Question: I am trying to use gridbaglayout (in windowbuilder pro in Eclipse) to make a gui with checkboxes. My problem is similar to this: <URL> but setting the border to empty did not help. The following code produces the following following gui:
'''
/*===============Check Boxes====================*/
ArrayList<String> names = test();
int size = names.size();
JCheckBox cb[]=new JCheckBox[size];
for(int i=0;i<size;i++) {
cb[i]=new JCheckBox(names.get(i));
cb[i].setVisible(true);
cb[i].setBorder(BorderFactory.createEmptyBorder());
GridBagConstraints gbc_chckbxTestpurposes = new GridBagConstraints();
//gbc_chckbxTestpurposes.insets = new Insets(0, 0, 0, 0);
gbc_chckbxTestpurposes.gridx = 0;
gbc_chckbxTestpurposes.gridy = i+1;
contentPane.add(cb[i], gbc_chckbxTestpurposes);
}
}
'''

As you can see, the vertical spacing is quite off, as well as the horizontal spacing on the last checkmark.
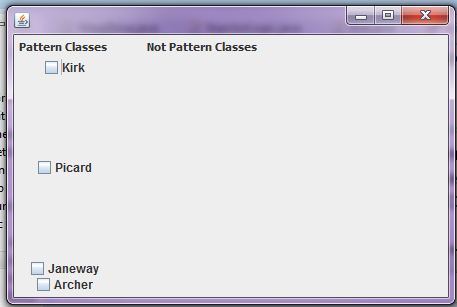
Answer: Try to use GridBagConstraints.NORTHWEST anchor and add a filler JPanel last with fill=vertically and weighty=1